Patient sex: F
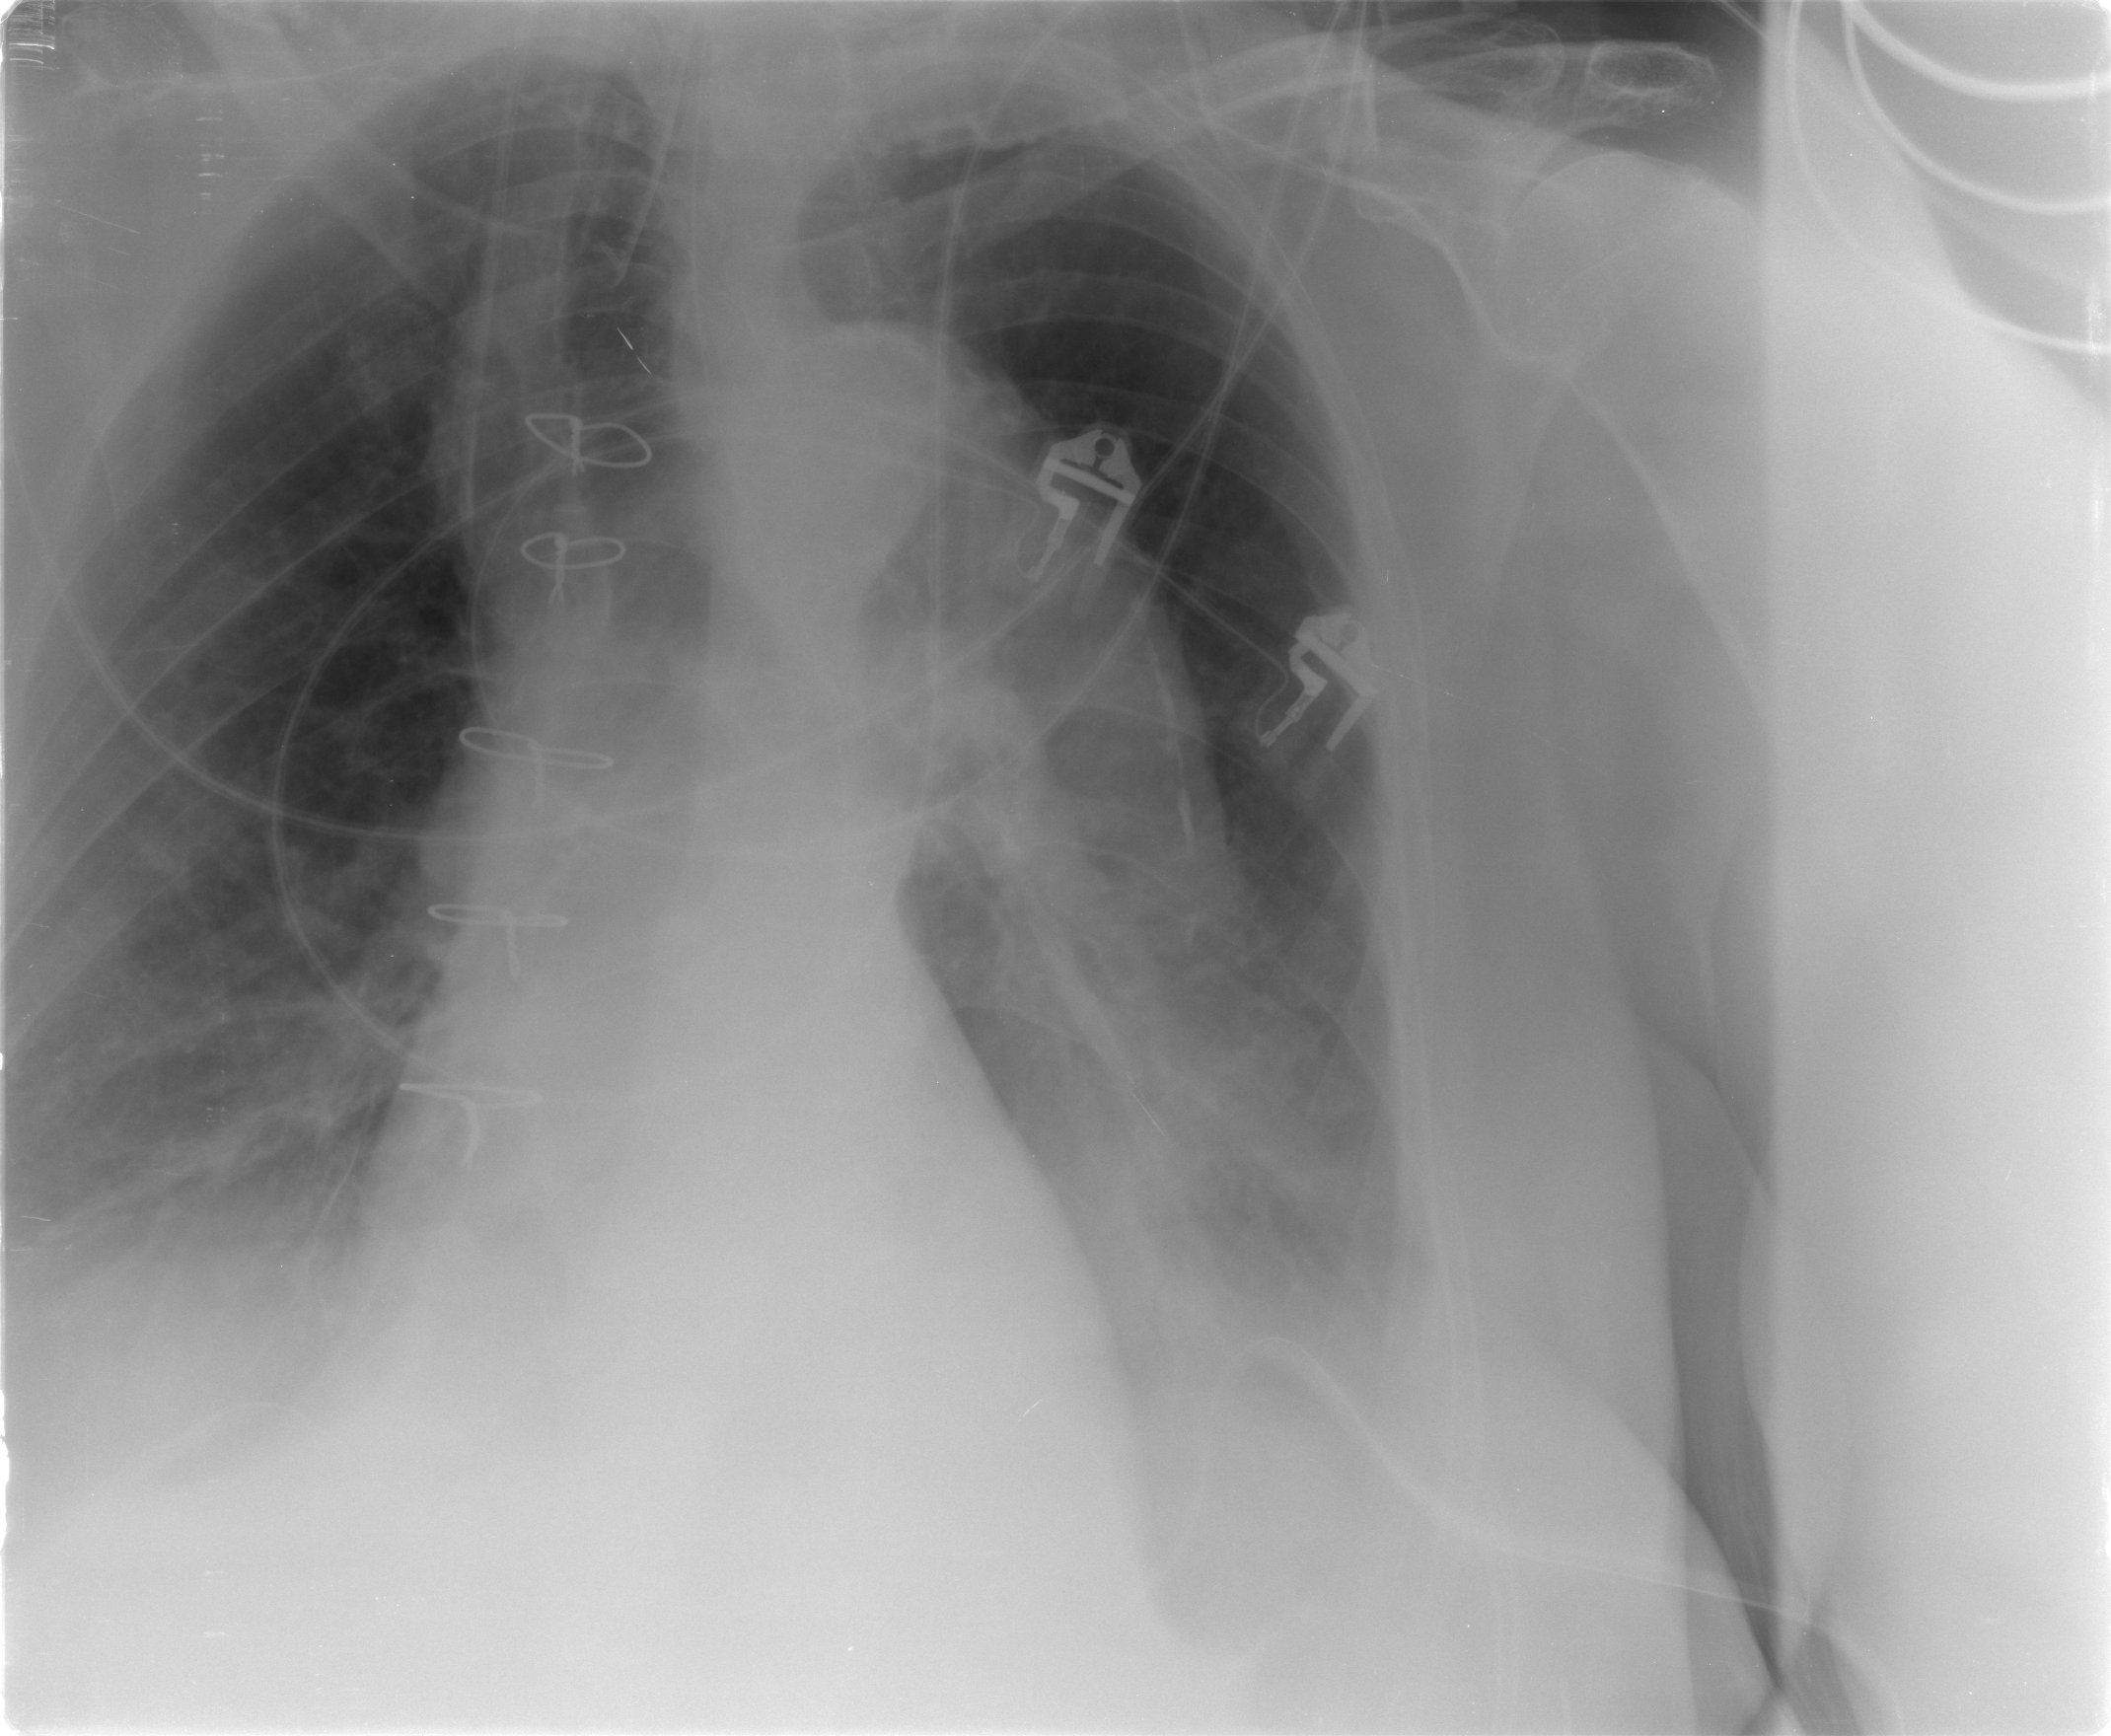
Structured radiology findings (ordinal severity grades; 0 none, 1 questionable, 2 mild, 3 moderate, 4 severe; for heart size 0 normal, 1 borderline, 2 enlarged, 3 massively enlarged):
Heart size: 0
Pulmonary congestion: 2
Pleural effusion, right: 2
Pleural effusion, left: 2
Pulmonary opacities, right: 0
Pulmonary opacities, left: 0
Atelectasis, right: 2
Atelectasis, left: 2